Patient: sex F, age 57
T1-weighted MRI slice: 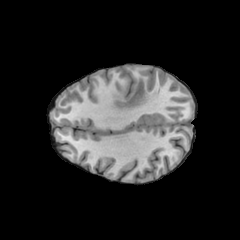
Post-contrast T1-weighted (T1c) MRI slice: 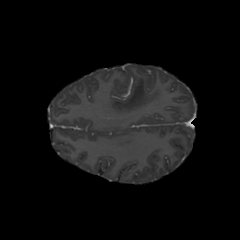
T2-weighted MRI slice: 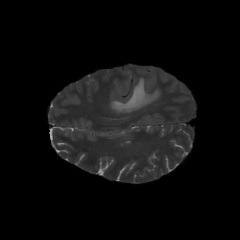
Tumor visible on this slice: yes
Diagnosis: Glioblastoma, IDH-wildtype
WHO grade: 4